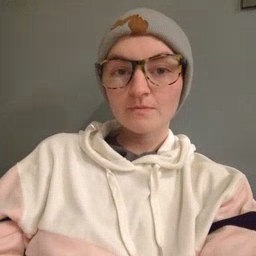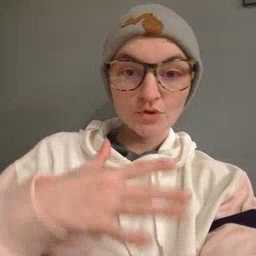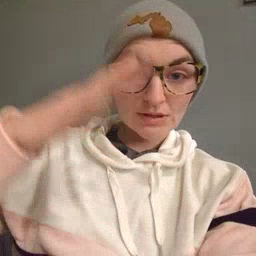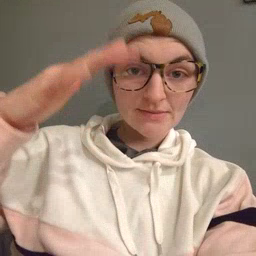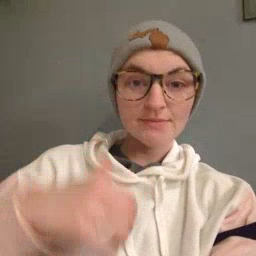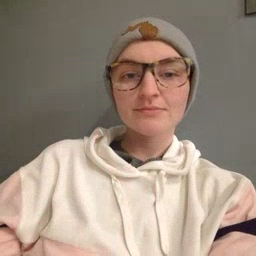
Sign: helicopter